Question: For my Mobile Web App I am trying to get screen width of the device to fit the views dynamically.
I am really confused why Motorola Atrix Atrix MB860 is reporting a 800px width. When I see the spec of this device its resolution is 540x960. Why in javascript it reports 800px? I used this test page:
<URL>

I tested the above page on several devices and they all report width correctly apart from Motorola atrix. For instance galaxy s2 reports 480px and nexus 7 reports 1280px
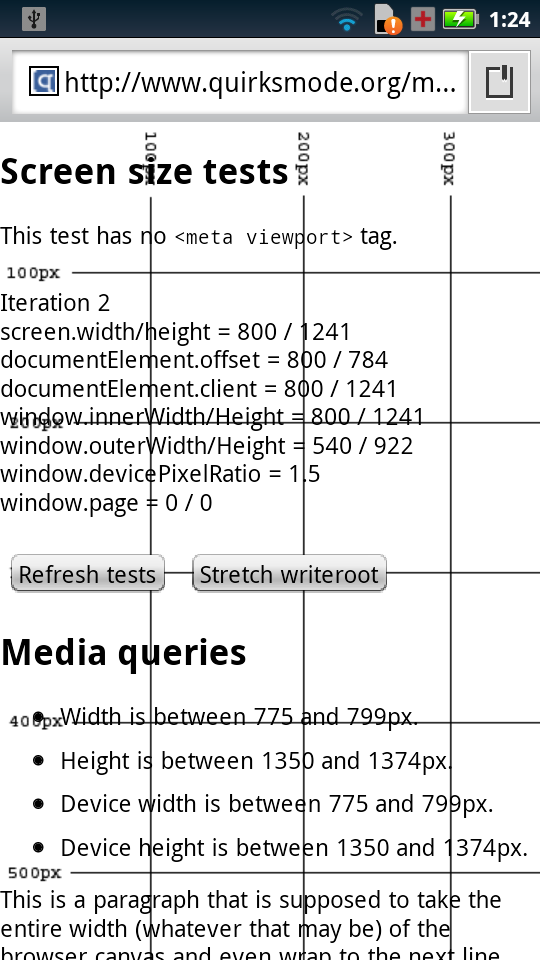
Answer: It's an odd behaviour of Android 2.3. which i found out here: <URL>
> Android v2.3, in a regular browser scenario, however, displays even more curious behavior. Its screen.width always starts off as 800 - which is clearly some sort of virtual viewport, rather than the physical screen. But when the document has an XHTML-MP doctype, or a constrained viewport (for any doctype), the value will switch, by the time of the document load event, to be the 320 or 480 you might expect.
window.outerWidth should do the trick or set viewport width to device-width
'''
<meta name="viewport" content="width=device-width, user-scalable=no" />
'''